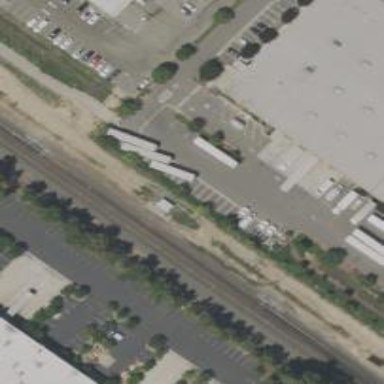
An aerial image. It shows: Railroad crossover.